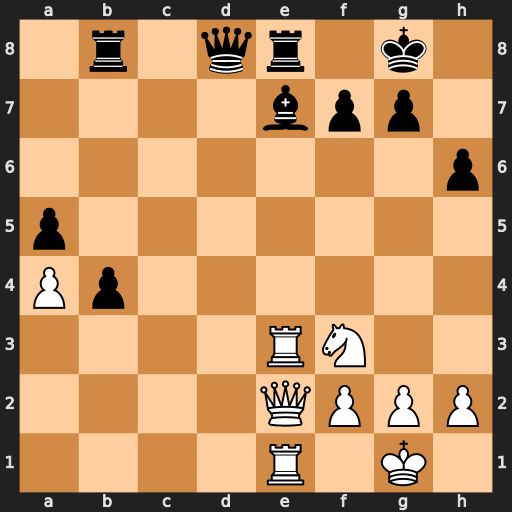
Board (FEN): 1r1qr1k1/4bpp1/7p/p7/Pp6/4RN2/4QPPP/4R1K1
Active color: w
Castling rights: -
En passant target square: -
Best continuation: Rxe7 Rxe7 Qxe7 Qxe7 Rxe7